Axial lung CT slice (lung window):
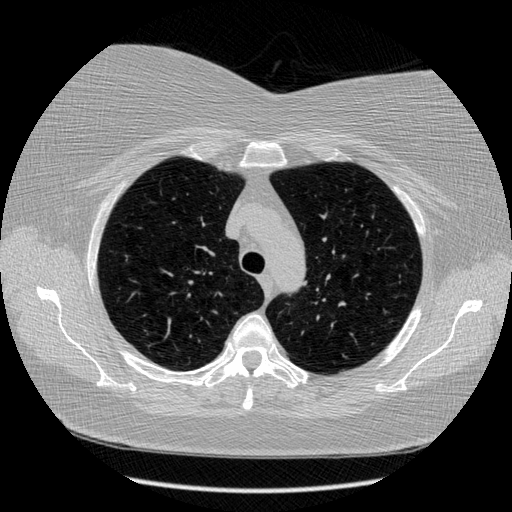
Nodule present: no